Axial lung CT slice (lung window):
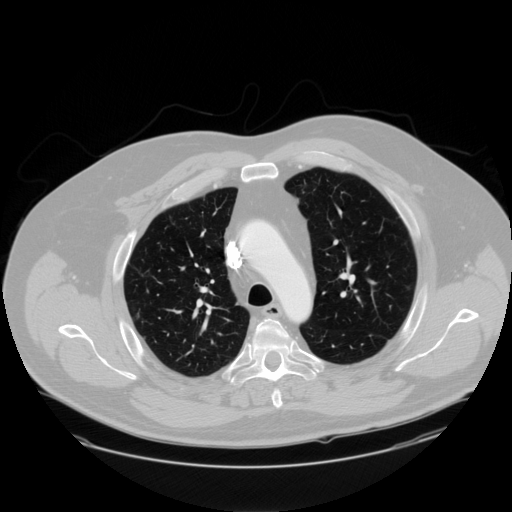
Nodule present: no